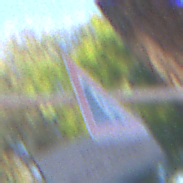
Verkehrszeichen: SteinschlagLinks
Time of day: MorningAfternoon
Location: Outdoor (Suburban)
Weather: Clear
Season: NotSpecified
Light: Natural